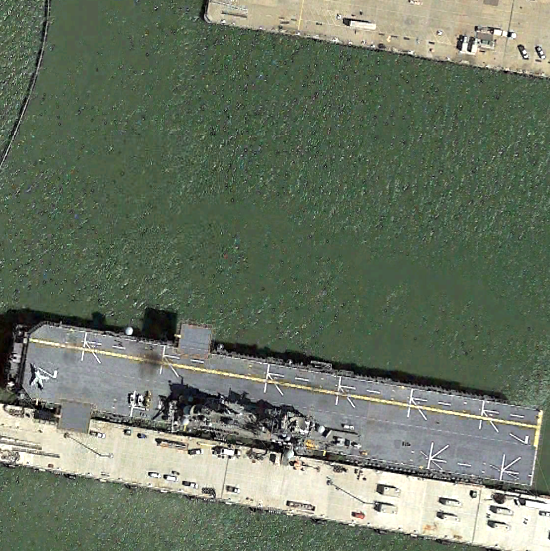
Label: assault